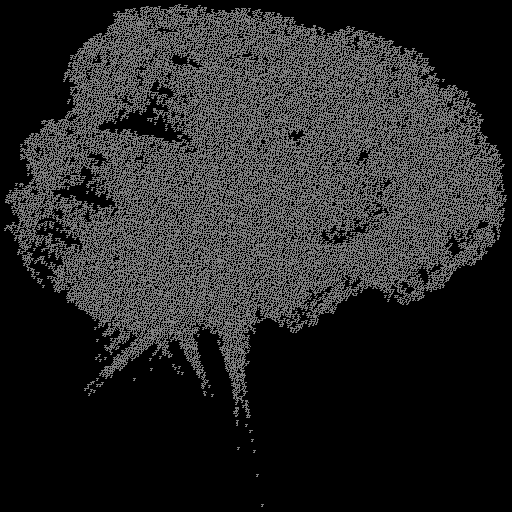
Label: broccoli